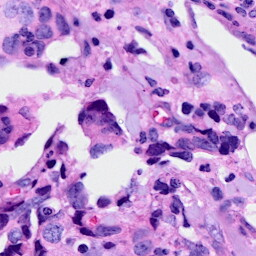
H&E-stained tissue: Breast